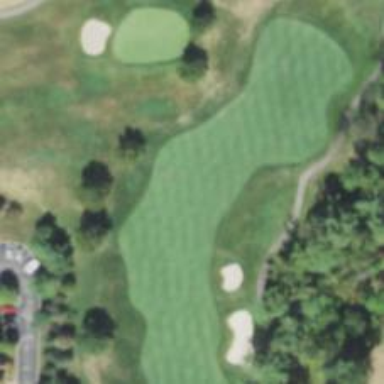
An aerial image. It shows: Golf hole.